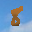
Label: 8